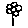
Label: flower